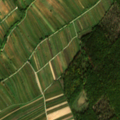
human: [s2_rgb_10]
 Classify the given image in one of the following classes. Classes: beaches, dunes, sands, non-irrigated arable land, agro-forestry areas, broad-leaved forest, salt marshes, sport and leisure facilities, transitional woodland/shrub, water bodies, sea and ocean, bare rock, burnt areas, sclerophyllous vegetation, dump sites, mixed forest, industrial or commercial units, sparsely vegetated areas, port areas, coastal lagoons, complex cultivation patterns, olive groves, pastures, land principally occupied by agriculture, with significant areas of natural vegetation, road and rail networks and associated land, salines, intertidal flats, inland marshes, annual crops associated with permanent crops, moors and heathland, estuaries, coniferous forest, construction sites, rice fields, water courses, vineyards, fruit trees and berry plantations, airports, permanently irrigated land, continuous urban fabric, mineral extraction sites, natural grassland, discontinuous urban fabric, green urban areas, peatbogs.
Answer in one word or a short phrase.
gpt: vineyards, broad-leaved forest